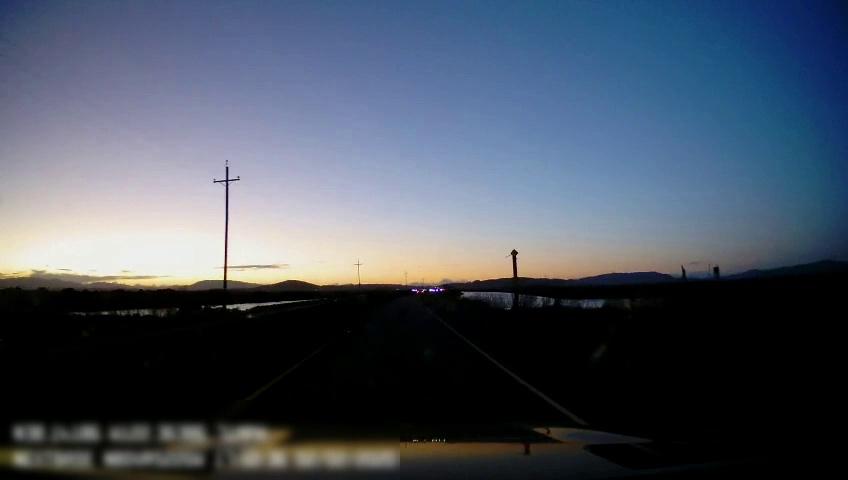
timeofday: Dusk/Dawn/Twilight
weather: Sunny
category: Drivable Space
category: Lanes | Current Lane
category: Lanes | Current Lane